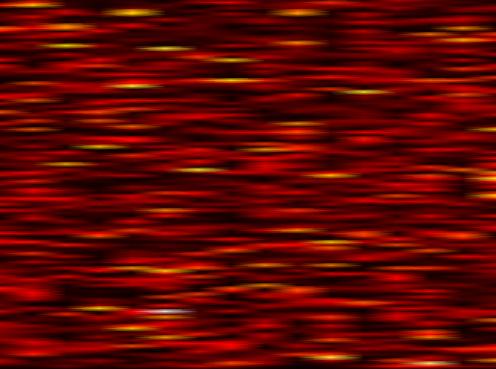
Label: FBMC